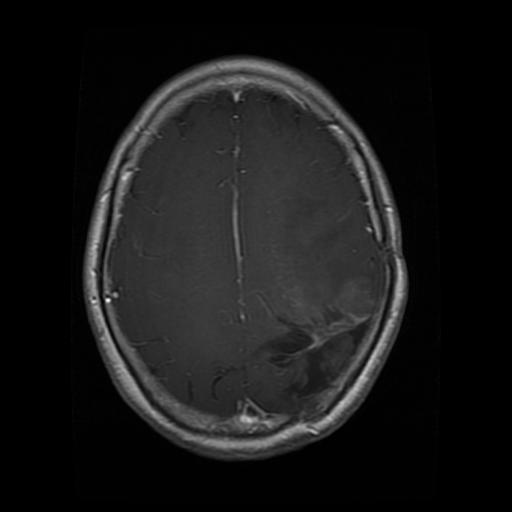
Label: glioma